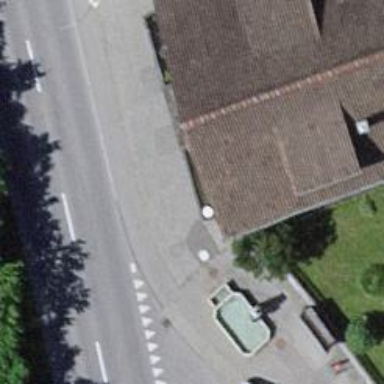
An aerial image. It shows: Post box.